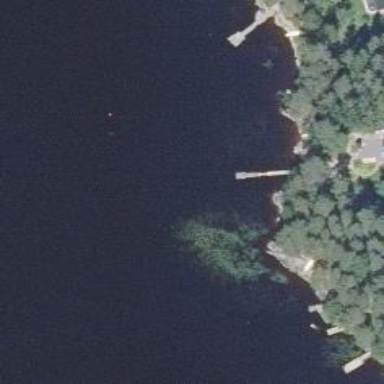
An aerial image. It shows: Man-made pier.